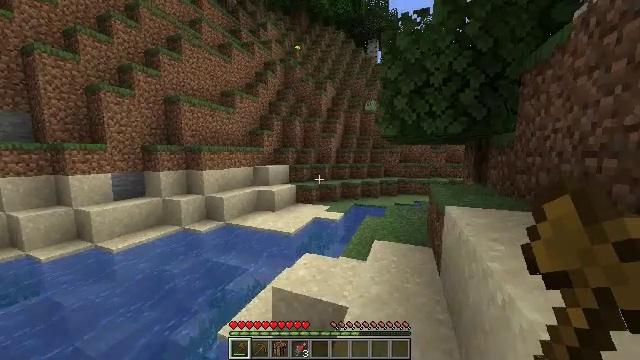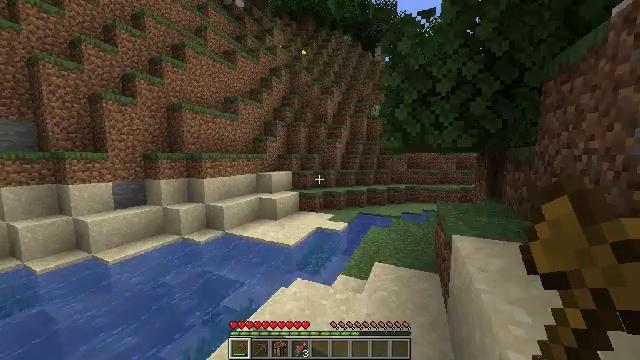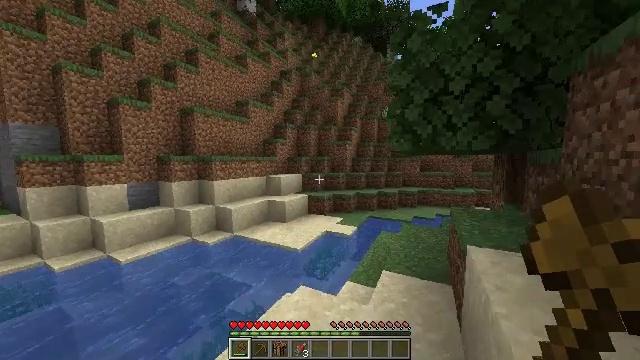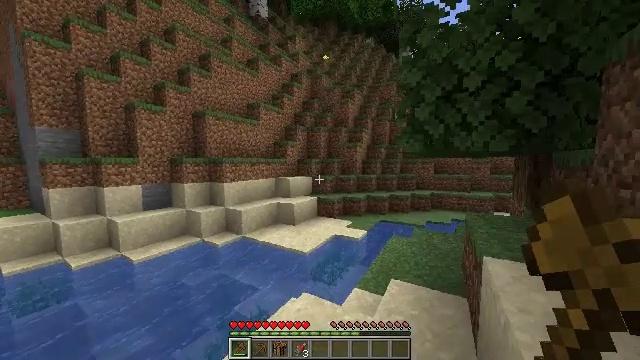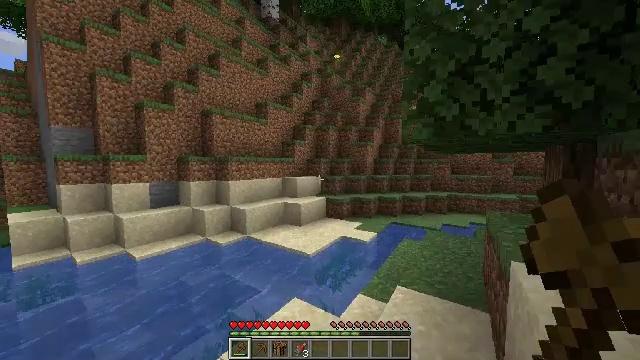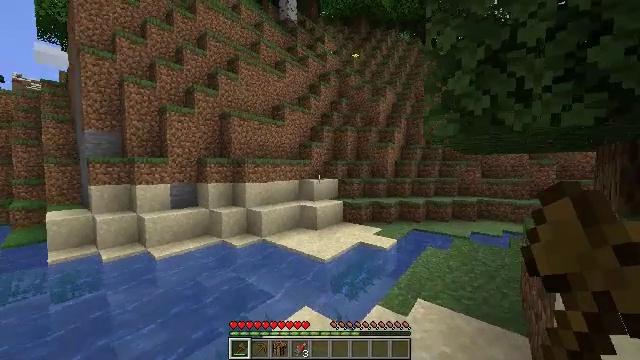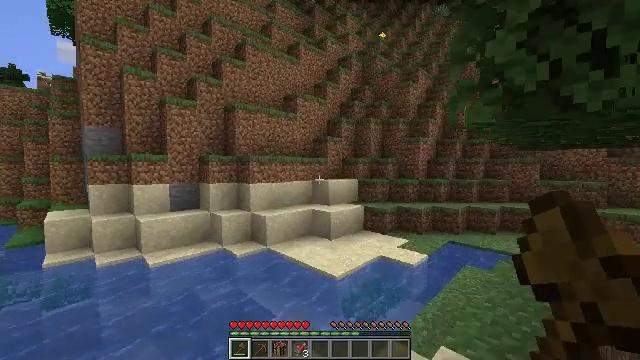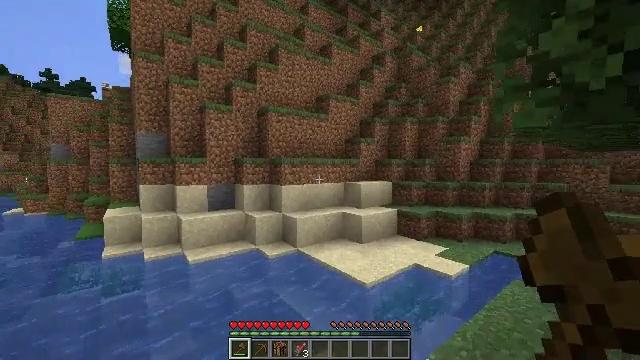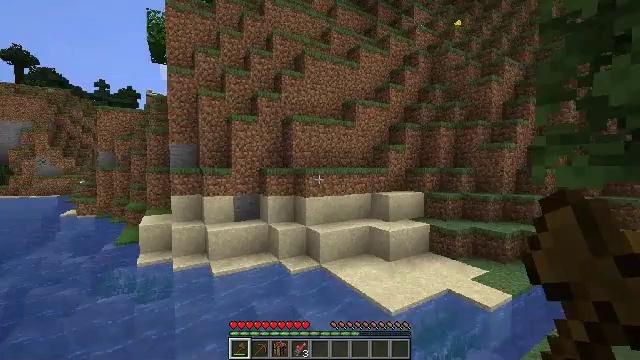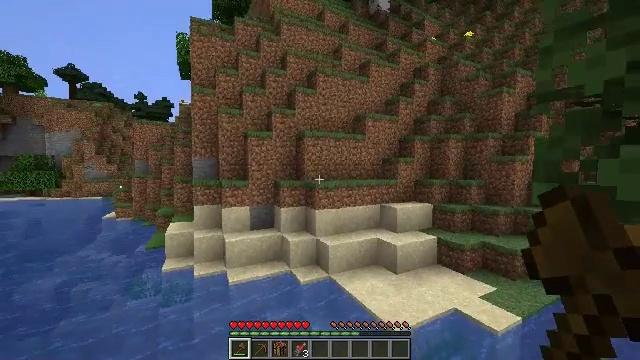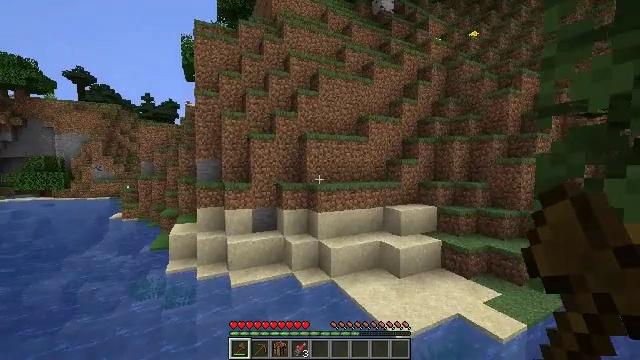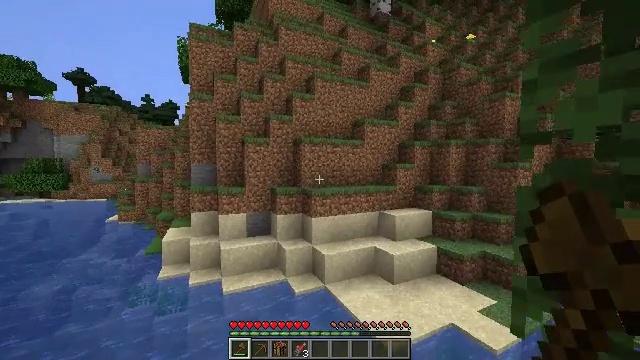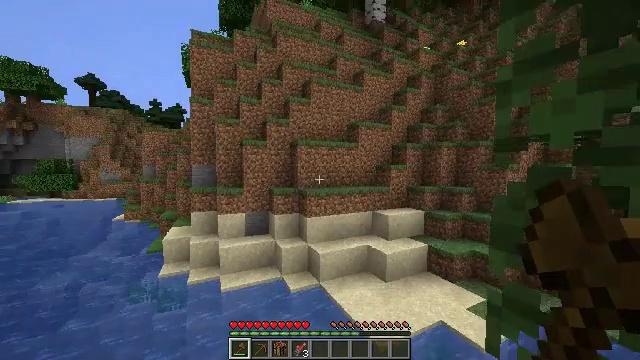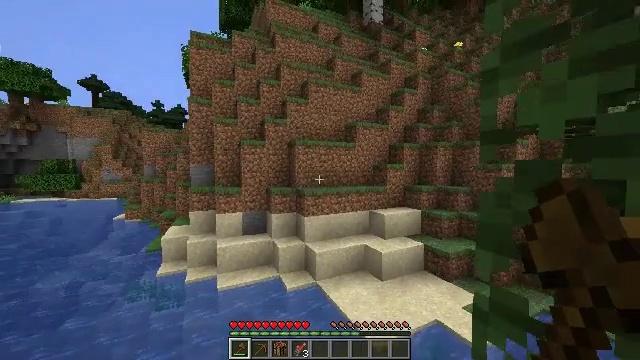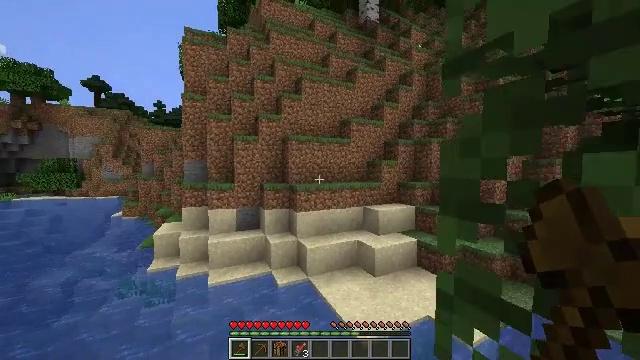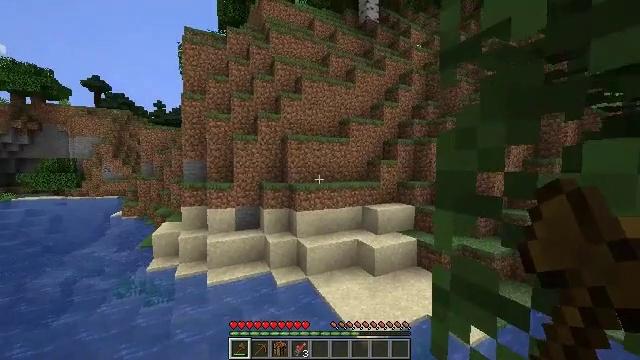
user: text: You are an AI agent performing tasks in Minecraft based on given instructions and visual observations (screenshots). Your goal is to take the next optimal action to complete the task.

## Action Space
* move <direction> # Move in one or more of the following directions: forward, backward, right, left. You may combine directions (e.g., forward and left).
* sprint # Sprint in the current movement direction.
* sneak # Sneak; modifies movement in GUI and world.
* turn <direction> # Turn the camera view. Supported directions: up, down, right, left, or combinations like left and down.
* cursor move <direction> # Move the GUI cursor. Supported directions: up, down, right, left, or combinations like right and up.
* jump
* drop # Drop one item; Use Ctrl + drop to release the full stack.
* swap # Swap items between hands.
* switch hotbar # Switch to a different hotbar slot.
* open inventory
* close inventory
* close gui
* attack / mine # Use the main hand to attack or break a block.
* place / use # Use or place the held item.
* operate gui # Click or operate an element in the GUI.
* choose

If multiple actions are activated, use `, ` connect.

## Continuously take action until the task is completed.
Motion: motion action
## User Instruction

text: Fish and kill the salmon.
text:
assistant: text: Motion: move forward and move right, sprint, turn left
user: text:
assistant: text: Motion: move forward and move right, sprint, turn left
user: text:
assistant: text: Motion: move forward and move right, sprint, turn left
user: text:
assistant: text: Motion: move forward and move right, sprint, turn left
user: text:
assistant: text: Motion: move forward and move right, sprint, turn left
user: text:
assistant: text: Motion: move forward and move right, sprint, turn left
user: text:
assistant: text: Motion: move forward and move right, sprint, turn left, jump
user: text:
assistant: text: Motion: move forward and move right, sprint, turn left, jump
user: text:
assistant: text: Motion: move forward and move right, sprint, turn left, jump
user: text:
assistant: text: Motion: move forward and move right, sprint, turn left, jump
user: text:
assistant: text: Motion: move forward and move right, sprint, jump
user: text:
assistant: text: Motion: move forward and move right, sprint, jump
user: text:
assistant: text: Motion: move forward and move right, sprint
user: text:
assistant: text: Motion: move forward and move right, sprint
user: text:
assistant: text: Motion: move forward and move right, sprint
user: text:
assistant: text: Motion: move forward and move right, sprint, turn left
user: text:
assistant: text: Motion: move forward and move right, sprint, turn left and down
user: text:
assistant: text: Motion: move forward, sprint, turn left and down
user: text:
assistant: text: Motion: move forward, sprint, turn left and down
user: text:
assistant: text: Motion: move forward, sprint, turn left and down
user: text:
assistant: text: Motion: move forward, sprint, turn left
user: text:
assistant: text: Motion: move forward, sprint
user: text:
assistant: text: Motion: move forward, sprint
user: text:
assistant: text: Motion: move forward, sprint
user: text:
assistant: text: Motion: move forward, sprint
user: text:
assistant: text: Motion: move forward, sprint
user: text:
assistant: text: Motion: move forward, sprint
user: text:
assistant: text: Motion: move forward, sprint
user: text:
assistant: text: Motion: move forward, sprint
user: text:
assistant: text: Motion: move forward, sprint, jump